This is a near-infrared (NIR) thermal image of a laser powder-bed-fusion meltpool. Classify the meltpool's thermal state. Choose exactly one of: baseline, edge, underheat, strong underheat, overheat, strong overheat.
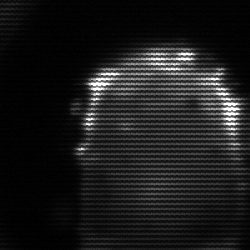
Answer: baseline